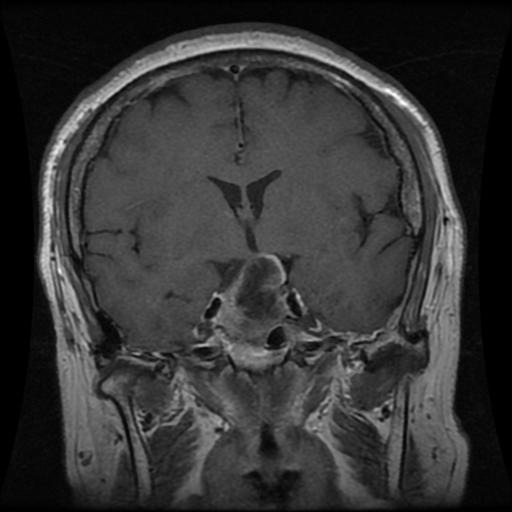
Label: pituitary